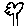
Label: tree